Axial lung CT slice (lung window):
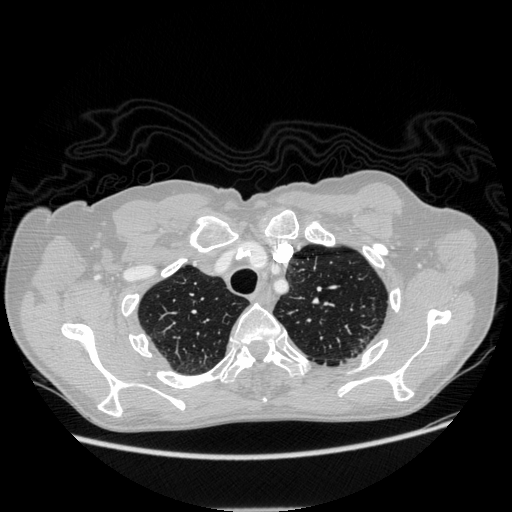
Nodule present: no